Field crop: tomato
Growth stage: 1
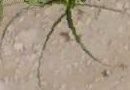
Species: cyperus